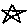
Label: star